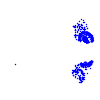
Particle: electron